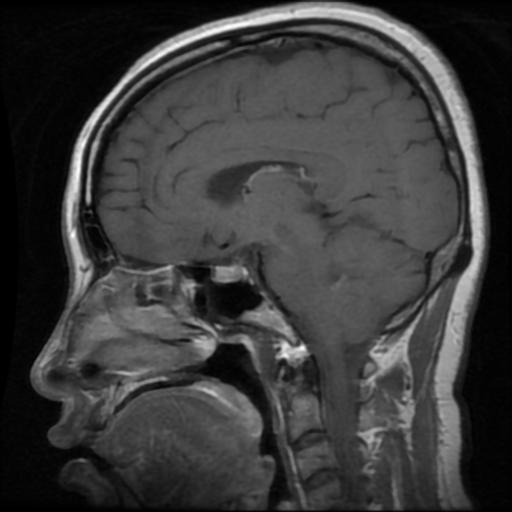
Label: pituitary